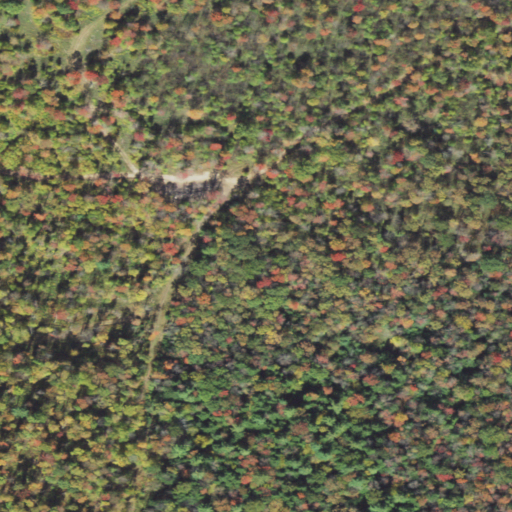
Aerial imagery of valley in Pennsylvania named Brushy Hollow containing deciduous forest, grassland, evergreen forest, mixed forest, and shrub